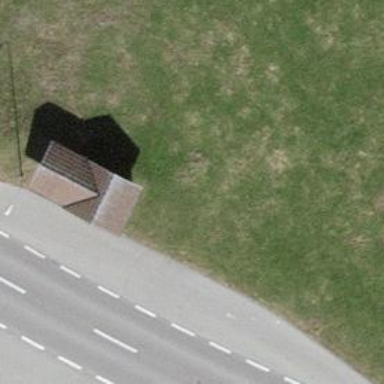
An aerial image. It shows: Bus stop with platform for public transport.